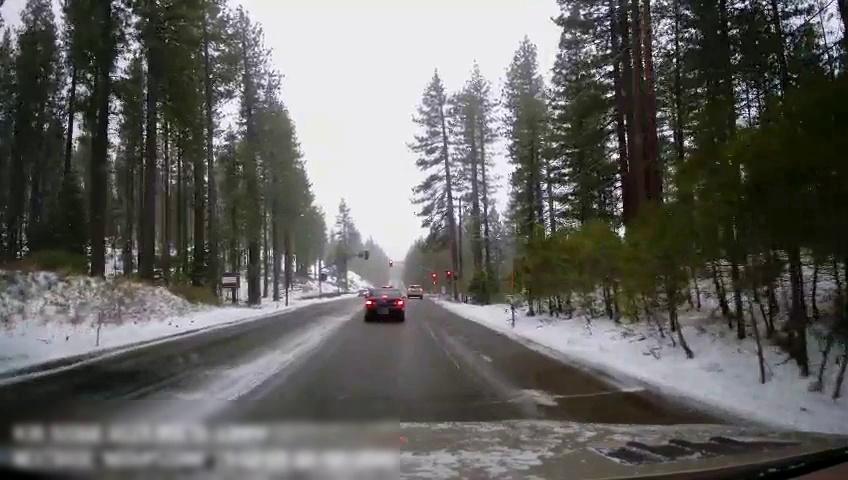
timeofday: Day
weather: Snowy
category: Drivable Space
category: Vehicles | SUV
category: Vehicles | Car
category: Lanes | Opposite Lane
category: Lanes | Opposite Lane
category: Lanes | Current Lane